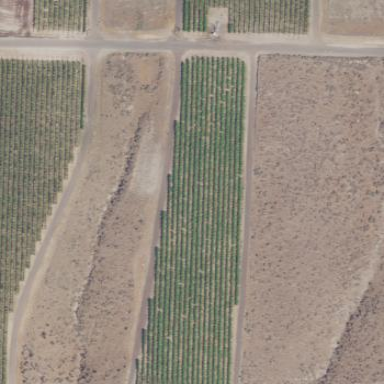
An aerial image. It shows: Vineyard where grapes are grown.